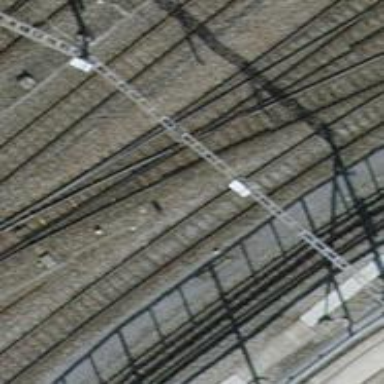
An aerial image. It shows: Railway yard with electrified contact lines.